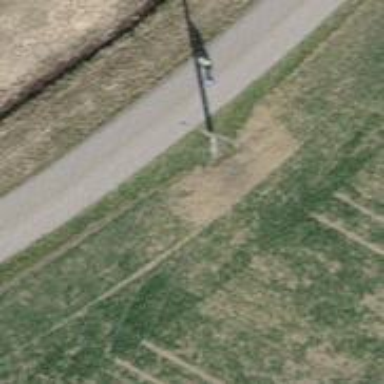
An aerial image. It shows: Minor power line.